Current action and preconditions to check: trajectory_clear

Your task: For each precondition in the list above, predict whether it will hold at this action.

Consider the current scene as observed from the mobile robot's camera, and analyze the predicted future states of all dynamic agents (e.g., people, animals, vehicles, or any moving entities) within the NEXT SECOND.

IMPORTANT: Only answer "very likely" if you are absolutely certain—based on strong, clear evidence—that a dynamic agent will violate the precondition in the predicted future state. Do NOT answer "very likely" for unlikely, ambiguous, or low-probability risks.

Ask yourself for each precondition: Is there a high probability, with clear and convincing evidence, that the predicted future states of any dynamic agent will interfere with the predicted future state of the currently executing action within the NEXT SECOND, causing that precondition to fail?

Assess the risk level based on these predictions. Use "likely" or "very likely" if motions create a clear risk of interference.

Use "neutral" or "improbable" if agents are nearby but their predicted paths are clearly diverging or non-conflicting.

Failure Risk Categories: "very improbable", "improbable", "neutral", "likely", "very likely"

Answer Format: Output ONLY the probability_of_failure value from these categories: "very improbable", "improbable", "neutral", "likely", "very likely"

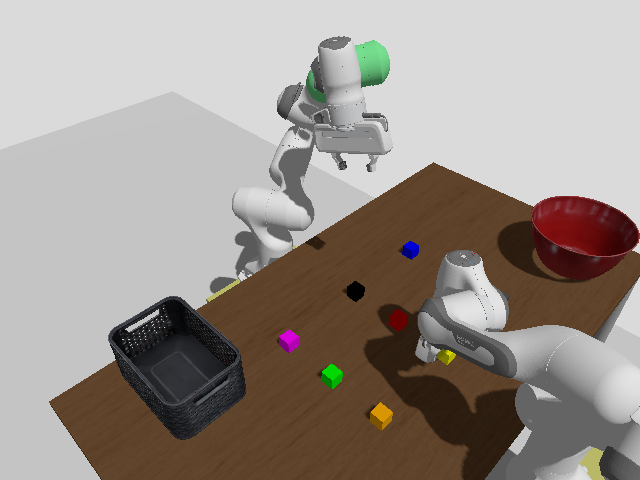

Answer: very improbable